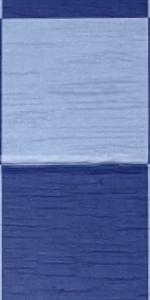
Label: Empty